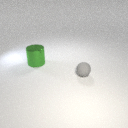
large green metal cylinder behind small gray rubber sphere